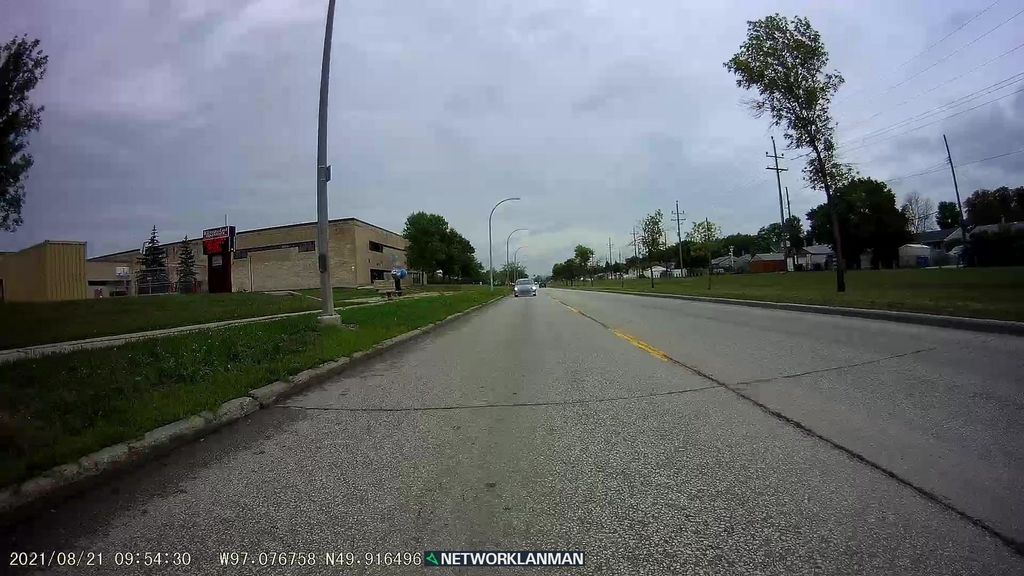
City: winnipeg